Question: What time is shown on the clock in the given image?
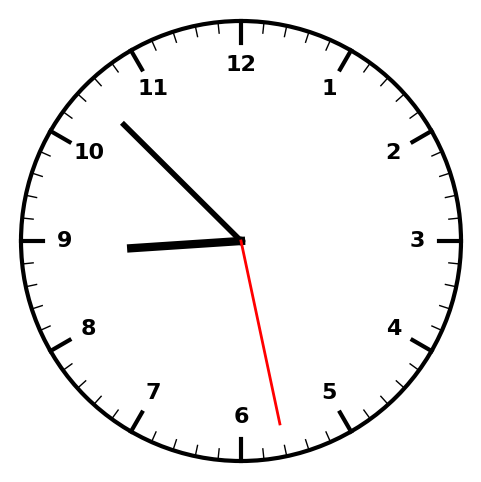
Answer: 08:52:28